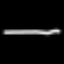
Label: chair